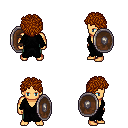
a pixel art fantasy rpg character, male body template, human, tanned skin, gray robe, teal pants, brunette curly afro hairstyle, shield, four views (front, back, left, right), 2x2 character sprite sheet, small pixel art, hard edges, no anti-aliasing